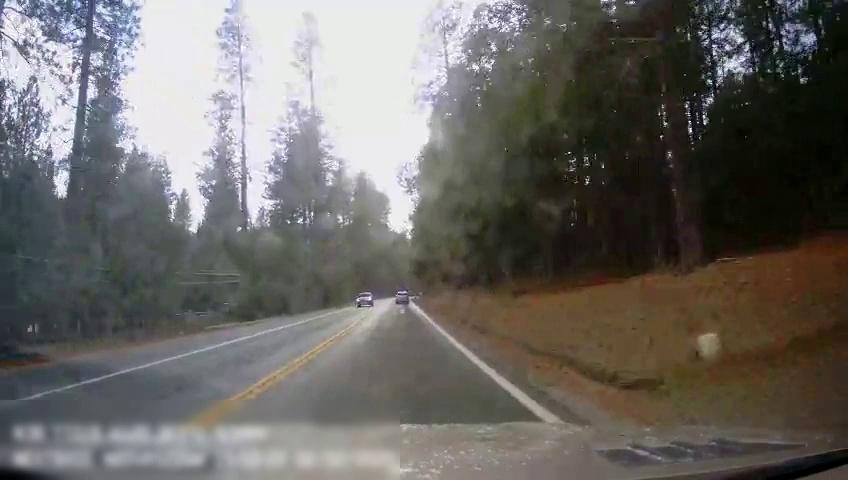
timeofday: Day
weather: Sunny
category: Drivable Space
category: Vehicles | SUV
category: Vehicles | SUV
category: Lanes | Current Lane
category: Lanes | Current Lane
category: Lanes | Opposite Lane
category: Lanes | Opposite Lane